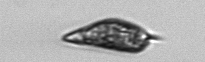
Label: Prorocentrum_triestinum